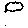
Label: cloud